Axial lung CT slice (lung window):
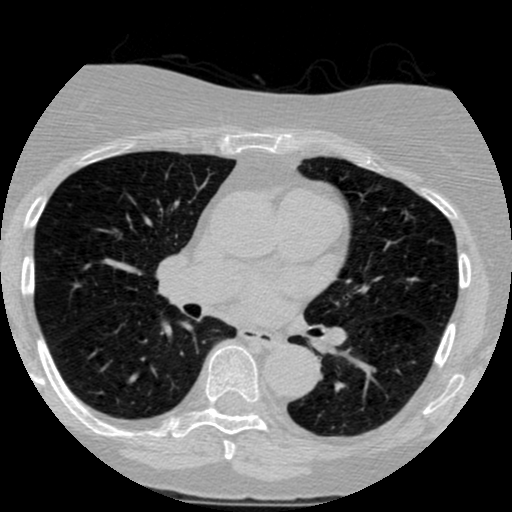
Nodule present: no